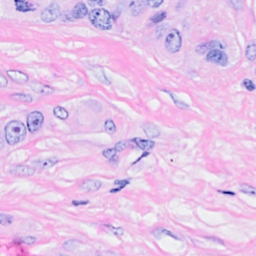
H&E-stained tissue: Breast